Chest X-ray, PA view. Patient: 47 years old, sex M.
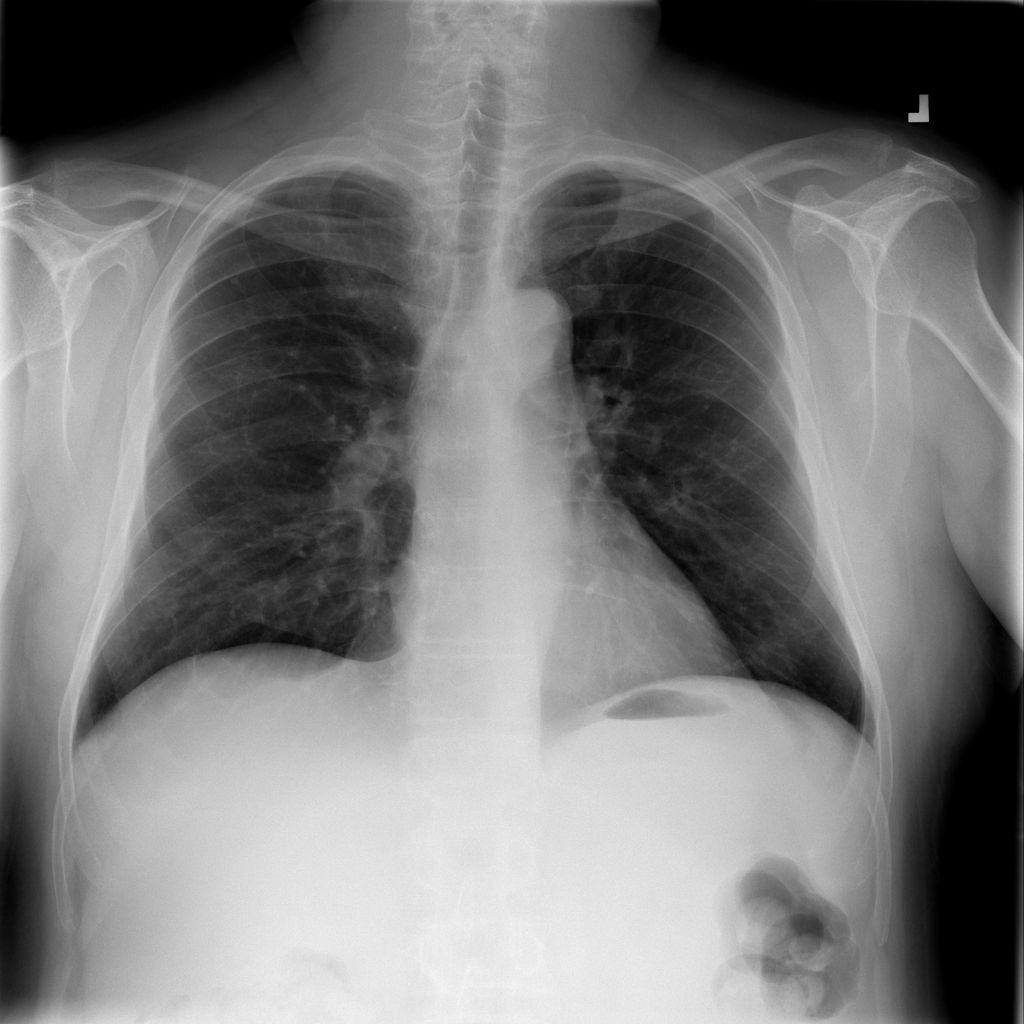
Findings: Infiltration